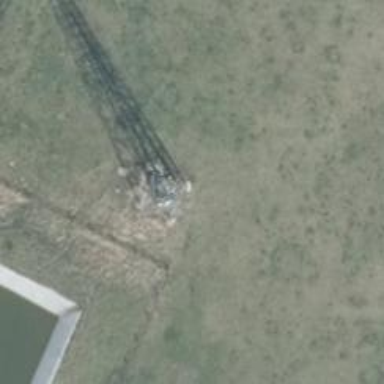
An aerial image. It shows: Communication tower.